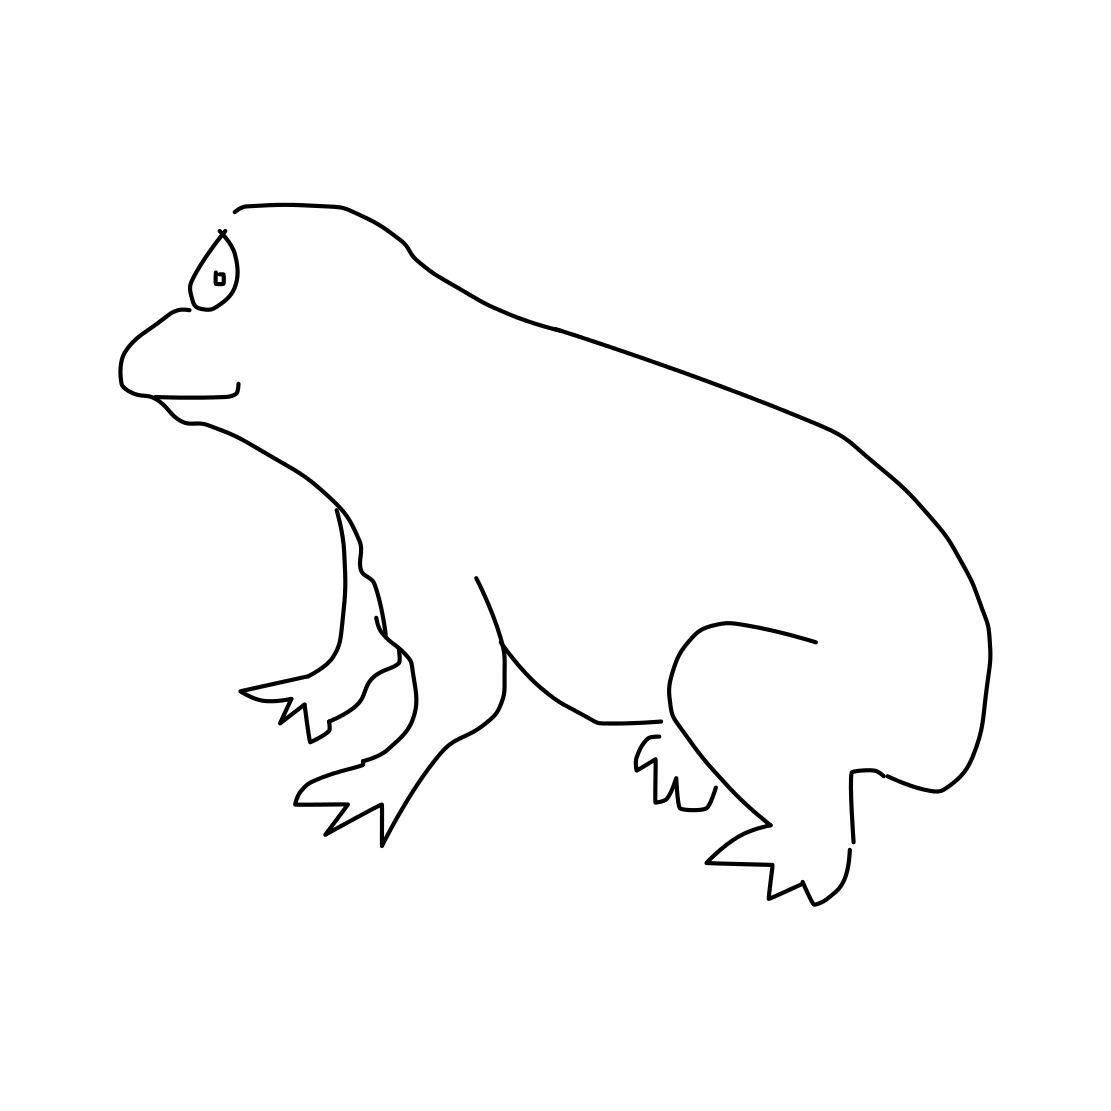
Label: frog